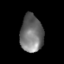
Tissue: lung
Cell type: Others
Senescence score: 0.213
Nuclear area (px): 836
Mean DAPI intensity: 111.681